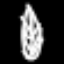
Label: leaf